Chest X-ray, PA view. Patient: 52 years old, sex F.
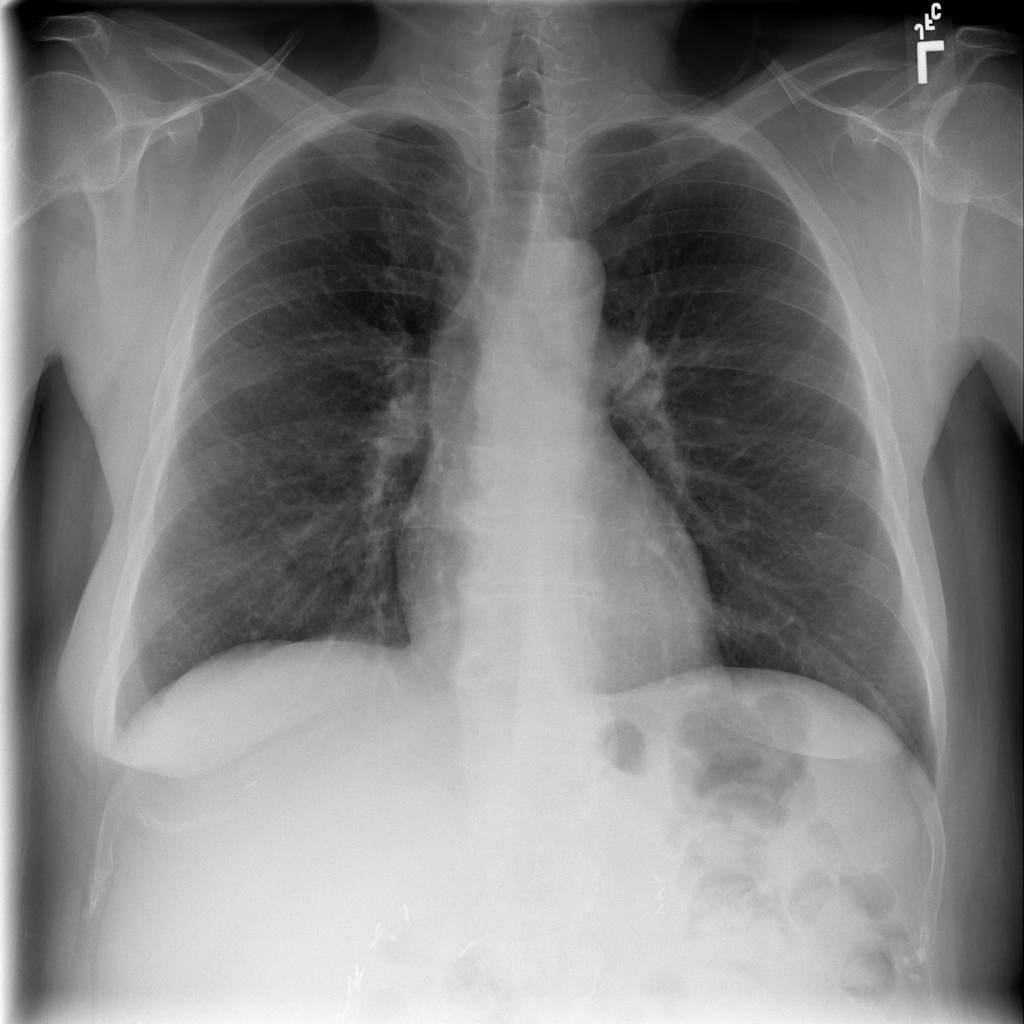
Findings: No Finding